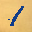
Label: 1